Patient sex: F
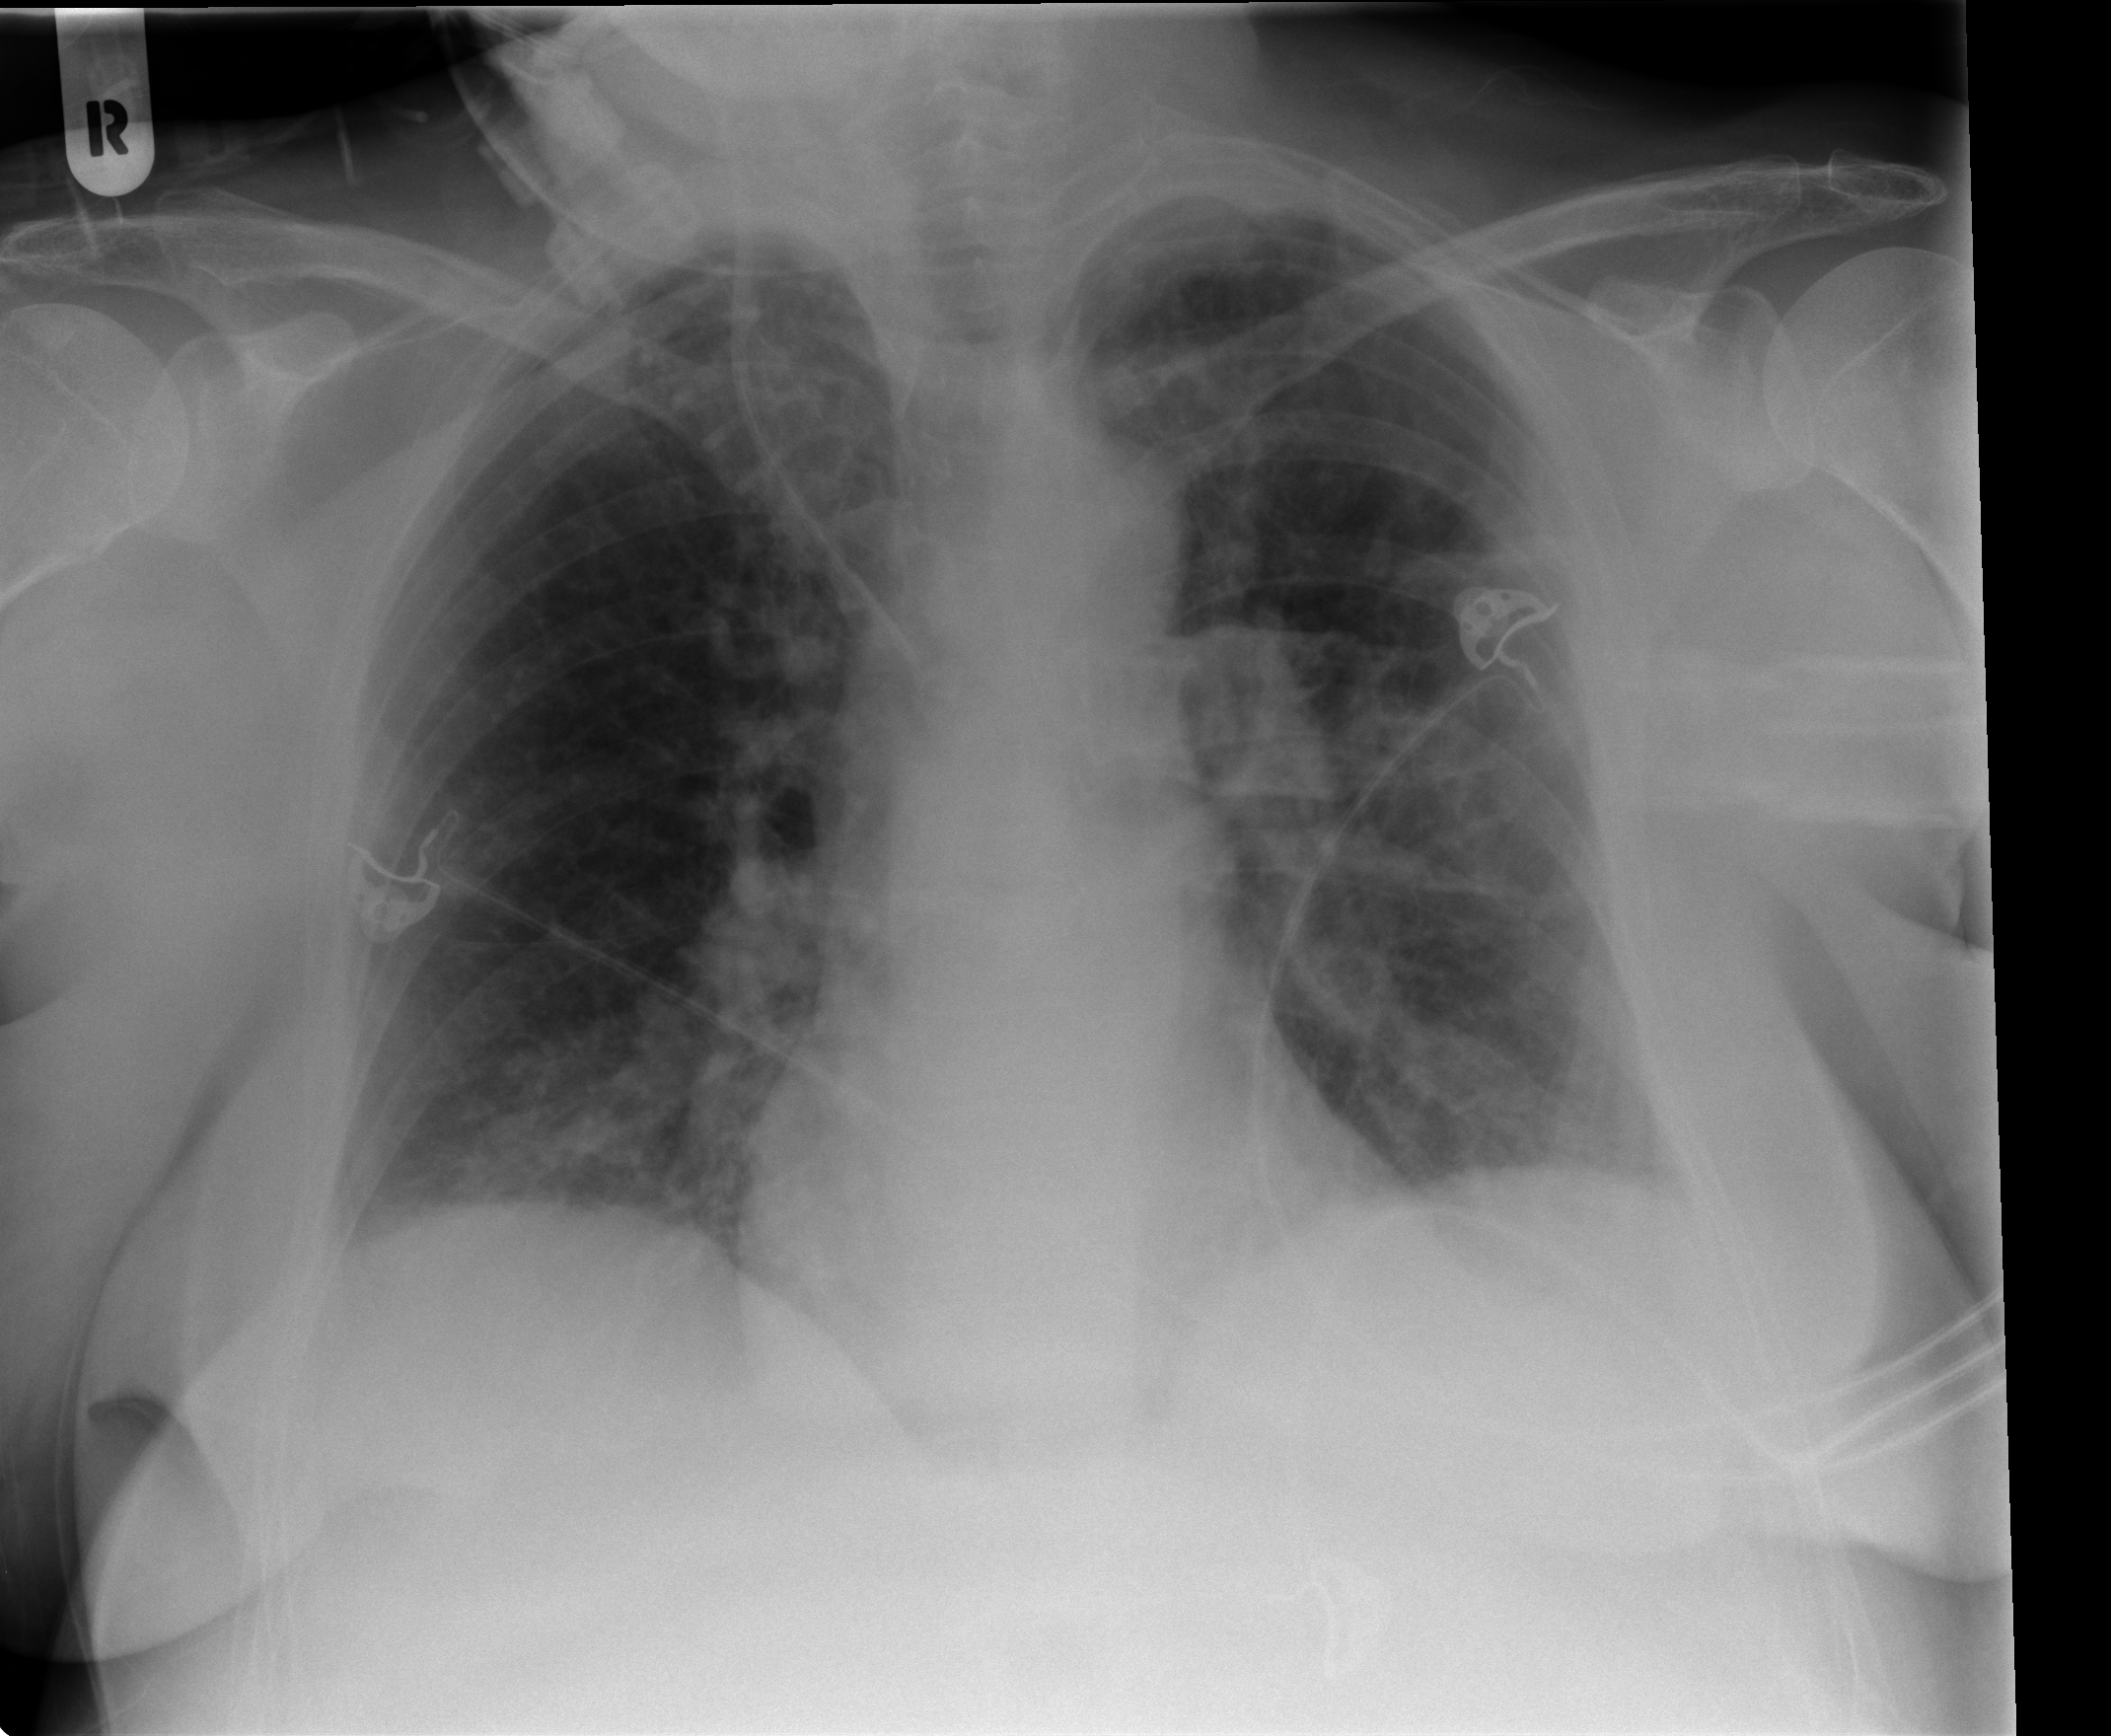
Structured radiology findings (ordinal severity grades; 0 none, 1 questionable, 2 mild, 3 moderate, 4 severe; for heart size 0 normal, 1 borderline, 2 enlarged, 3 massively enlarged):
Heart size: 0
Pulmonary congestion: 1
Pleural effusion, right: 0
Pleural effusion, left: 0
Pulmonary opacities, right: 0
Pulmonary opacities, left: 0
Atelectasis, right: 2
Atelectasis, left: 2